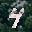
Label: 4